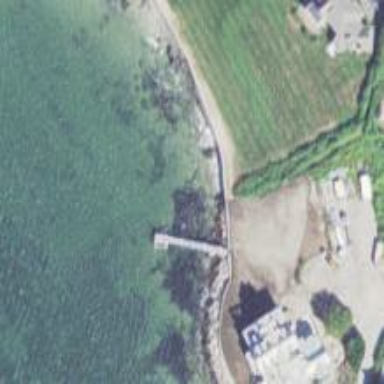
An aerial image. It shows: Man-made pier.